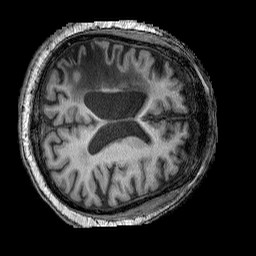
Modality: T1w
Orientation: axial
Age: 54
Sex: male
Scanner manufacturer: siemens
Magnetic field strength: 3 T
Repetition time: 2.25 s
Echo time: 0.00411 s